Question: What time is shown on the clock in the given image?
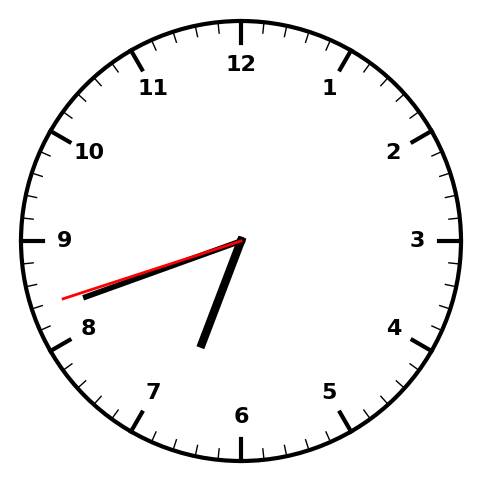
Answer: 06:41:42